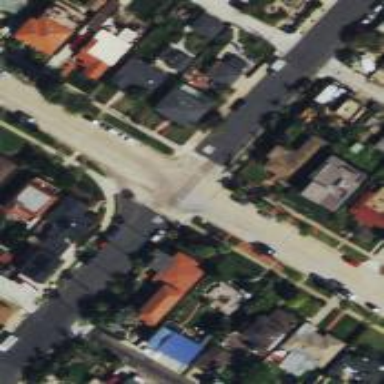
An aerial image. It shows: Road with stop sign.